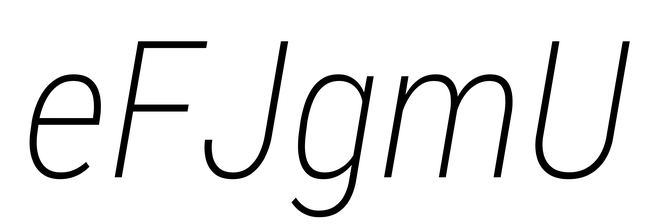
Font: Roboto-Italic_Condensed_ExtraLight_Italic